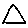
Label: triangle